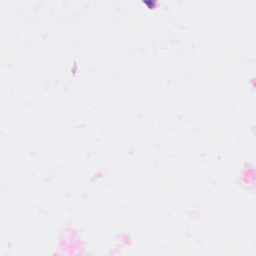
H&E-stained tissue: Breast